九年级 · 画法几何学
如图, 花丛中有一路灯 $A B$, 在灯光下, 大华在 $D$ 点处的影长 $D E=3 m$, 沿 $B D$ 方向行走至 $G$ 点,

$D G=4 m$, 此时大华的影长 $G H=4.5 m$, 如果大华的身高为 $1.5 m$, 则路灯 $A B$ 的高度为 m.
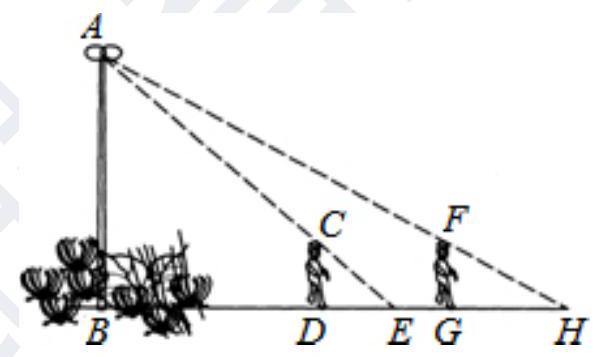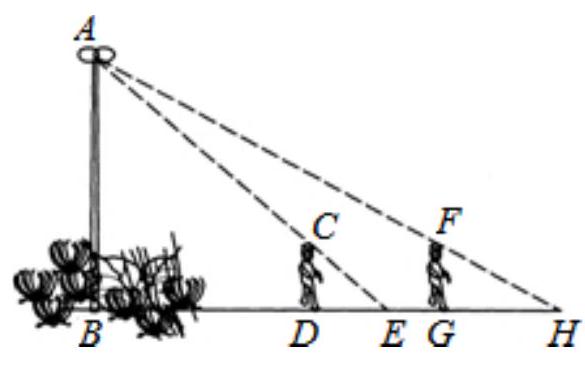
答案: 5.5
解析: $\because C D / / A B$,

$\therefore \triangle E A B \sim \triangle E C D$,

$\therefore \frac{C D}{A B}=\frac{D E}{B E}$, 即 $\frac{1.5}{A B}=\frac{3}{3+B D}(1 ，$

$\because F G / / A B$,

$\therefore \triangle H F G \sim \triangle H A B$,

$\therefore \frac{F G}{A B}=\frac{H G}{H B}$, 即 $\frac{1.5}{A B}=\frac{4.5}{B D+4+4.5}(2)$,

由(1)(2)得 $\frac{3}{3+B D}=\frac{4.5}{B D+4+4.5}$,

解得 $B D=8$,

$\therefore \frac{1.5}{A B}=\frac{3}{8+3}$,

解得: $A B=5.5$.

故答案为: 5.5 .